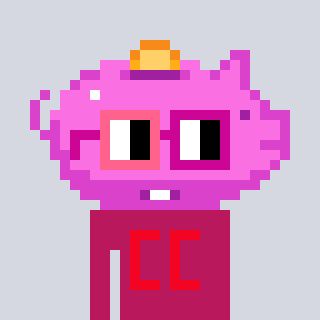
a pixel art character with square pink and red glasses, a piggybank-shaped head and a darkpink-colored body on a cool background